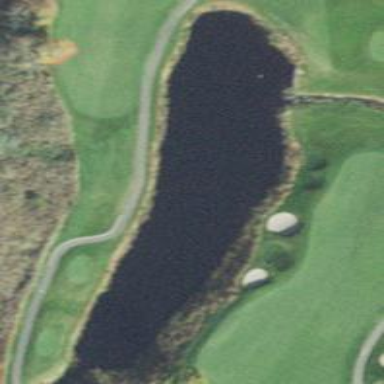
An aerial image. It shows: Stream flowing through golf water hazard.